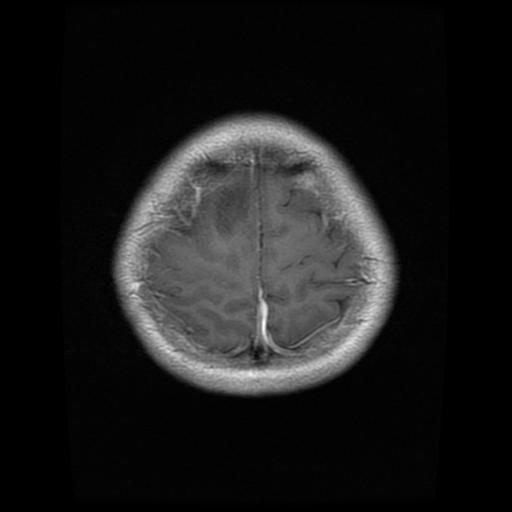
Label: glioma